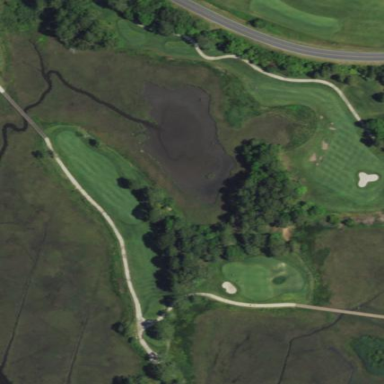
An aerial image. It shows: Water hazard on golf course.